Question: My issue is as follows - I'm able to use the below function: takeSnapshotOfScreen to take a properly scaled snapshot of the screen when there exists only an image in any UIView. However, when I add a label, as seen below, the final snapshot image saves down with a smaller, squished version of the larger image, superimposed in the center where the CustomLabelClass should be, instead of the label containing actual text.
My guess is that the call to get the CG context, from within the function: drawTextInRect (in CustomLabelClass), seems to be reusing the context retrieved by the calling function takeSnapshotOfScreen, since it is never popped, I'm guessing.
If my guess is correct, how does one properly handle such a scenario?
My sincere thanks in advance to any assistance. I really appreciate it!
-
Below is a sample image, demonstrating this superimposed/context problem.

I have a custom UILabel class where I'm overriding drawTextInRect to draw a border around the text:
'''
@interface CustomLabelClass : UILabel {
@property (nonatomic, strong) UIColor *innerColor;
@property (nonatomic, strong) UIColor *borderColor;
}
@implementation CustomLabelClass
@synthesize innerColor, borderColor;
...
- (void)drawTextInRect:(CGRect)rect {
CGContextRef context = UIGraphicsGetCurrentContext();
CGContextSaveGState(context);
CGContextSetTextDrawingMode(context, kCGTextFill);
if(innerColor)
[self setTextColor:innerColor];
// Draw the text without an outline
[super drawTextInRect:rect];
CGImageRef alphaMask = NULL;
// Create a mask from the text
alphaMask = CGBitmapContextCreateImage(context);
// Outline width
CGContextSetLineWidth(context, 4);
CGContextSetLineJoin(context, kCGLineJoinRound);
// Set the drawing method to stroke
CGContextSetTextDrawingMode(context, kCGTextStroke);
// Outline color
if(borderColor)
self.textColor = borderColor;
// notice the +1 for the y-coordinate. this is to account for the face that the outline appears to be thicker on top
[super drawTextInRect:CGRectMake(rect.origin.x, rect.origin.y+1, rect.size.width, rect.size.height)];
// Draw the saved image over the outline. Invert because CoreGraphics works with an inverted coordinate system
CGContextTranslateCTM(context, 0, rect.size.height);
CGContextScaleCTM(context, 1.0, -1.0);
CGContextDrawImage(context, rect, alphaMask);
// Clean up because ARC doesnt handle CoreGraphics
CGImageRelease(alphaMask);
UIGraphicsEndImageContext();
}
'''
I have another class that uses the CustomLabelClass, below:
'''
#import "CustomLabelClass.h"
@implementation CustomViewController
-(void)createCustomLabel{
//...create a CustomLabelClass *newLabel object...etc.
...
// add it to the view
[[[self view] viewWithTag:ViewContainingImageAndCustomLabels] addSubview:newLabel];
}
-(void)updateCurrentImage{
// Assume that the object: mainImage, is a global UIImage, for purposes of these code snippets.
UIImageView *mainImageView = [[UIImageView alloc]initWithFrame:CGRectMake(0, 0, mainImage.size.width, mainImage.size.height)];
mainImageView.image = mainImage;
[mainImageView setTag:ViewTypeMainPhoto];
// we always want the image to be the underlying view, so insert it at Index:0
[[[self view] viewWithTag:ViewContainingImageAndCustomLabels] insertSubview:mainImageView atIndex:0];
}
-(UIImage *)takeSnapshotOfScreen{
// Mostly taken from: http://developer.apple.com/library/ios/#qa/qa1703/_index.html
//
// Create a graphics context with the target size
// On iOS 4 and later, use UIGraphicsBeginImageContextWithOptions to take the scale into consideration
// On iOS prior to 4, fall back to use UIGraphicsBeginImageContext
CGSize imageSize = [[UIScreen mainScreen] bounds].size;
if (NULL != UIGraphicsBeginImageContextWithOptions){
UIGraphicsBeginImageContextWithOptions(imageSize, YES, 0.0f); // 0.0f scale is for retina bc *WithOptions captures native resolution
}else{
UIGraphicsBeginImageContext(imageSize);
}
CGContextRef context = UIGraphicsGetCurrentContext();
// Iterate over every window from back to front
for (UIView *tempView in [[[self view] viewWithTag:ViewContainingImageAndCustomLabels] subviews])
{
// -renderInContext: renders in the coordinate space of the layer,
// so we must first apply the layer's geometry to the graphics context
CGContextSaveGState(context);
// Center the context around the window's anchor point
CGContextTranslateCTM(context, [tempView center].x, [tempView center].y);
// Apply the window's transform about the anchor point
CGContextConcatCTM(context, [tempView transform]);
// Offset by the portion of the bounds left of and above the anchor point
CGContextTranslateCTM(context,
-[tempView bounds].size.width * [[tempView layer] anchorPoint].x,
-[tempView bounds].size.height * [[tempView layer] anchorPoint].y);
// Render the layer hierarchy to the current context
[[tempView layer] renderInContext:context];
// Restore the context
CGContextRestoreGState(context);
}
// Retrieve the screenshot image
UIImage *image = UIGraphicsGetImageFromCurrentImageContext();
UIGraphicsEndImageContext(); // remove context from stack
return image;
}
'''
and finally a function that just calls the above (simplified below):
'''
-(void)doEverything{
[self createCustomLabel];
[self updateCurrentImage];
[self takeSnapshotOfScreen];
}
@end
'''
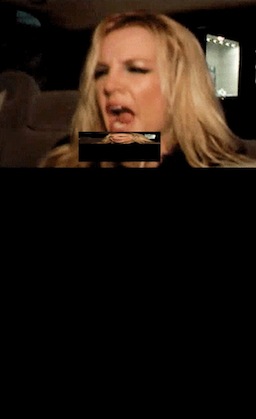
Answer: The solution was to set 'setNeedsDisplay' on the subview containing the manually rendered text because I'm overriding 'drawTextInRect'.